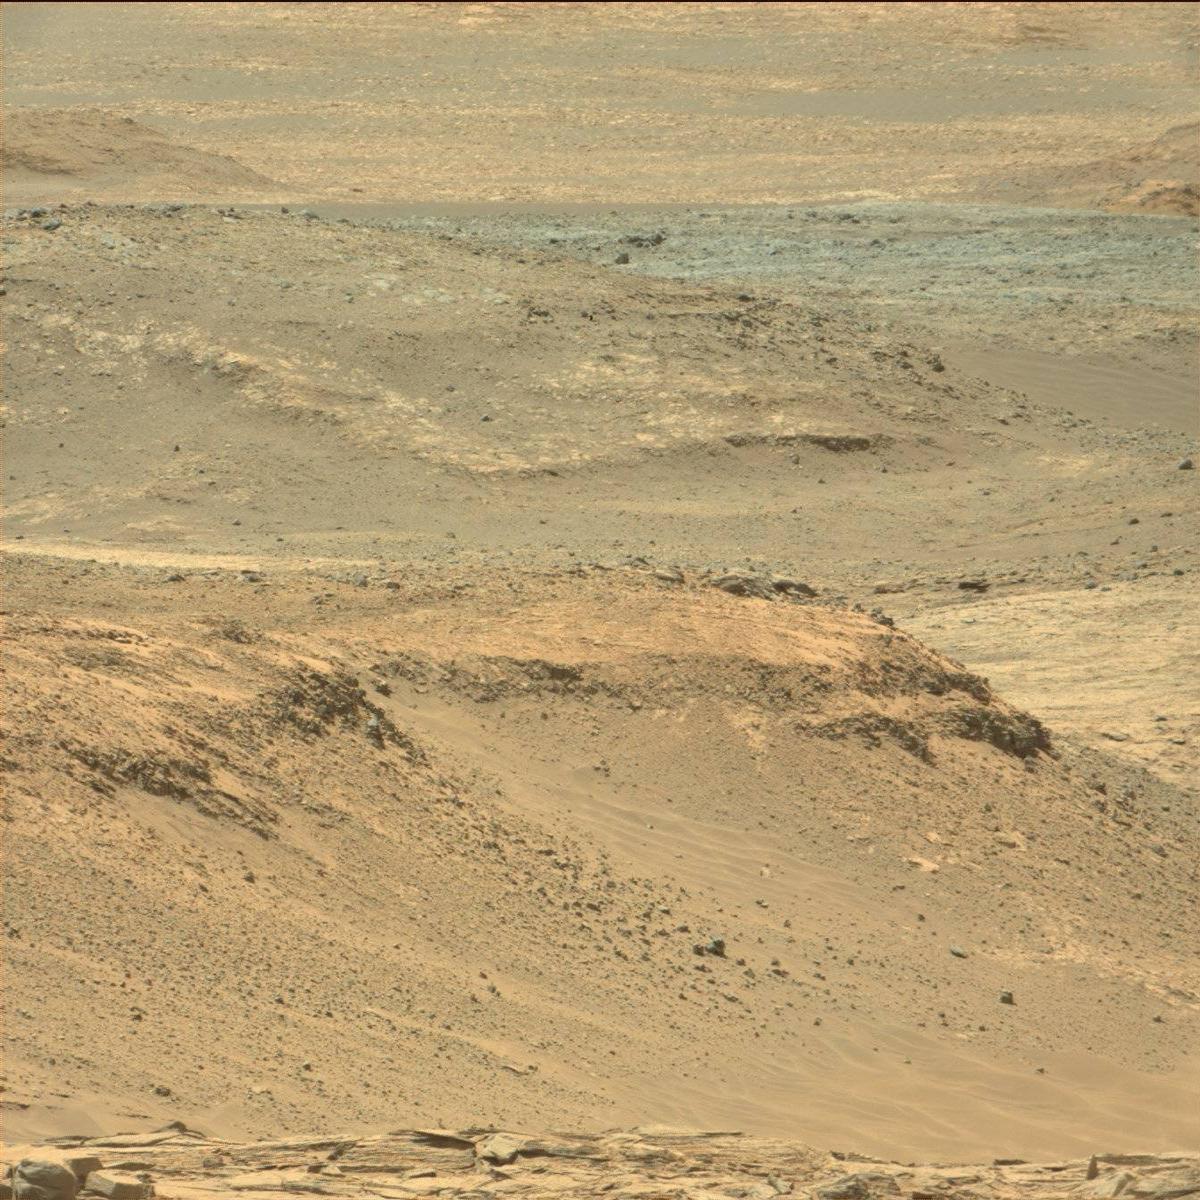
Terrain classes present: Bedrock, Sand / Soil